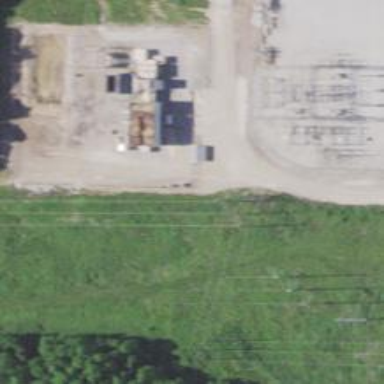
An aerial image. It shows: H-frame designed tower for power lines.